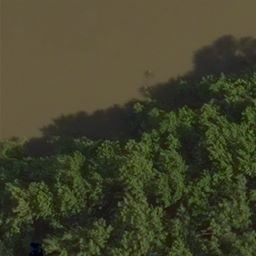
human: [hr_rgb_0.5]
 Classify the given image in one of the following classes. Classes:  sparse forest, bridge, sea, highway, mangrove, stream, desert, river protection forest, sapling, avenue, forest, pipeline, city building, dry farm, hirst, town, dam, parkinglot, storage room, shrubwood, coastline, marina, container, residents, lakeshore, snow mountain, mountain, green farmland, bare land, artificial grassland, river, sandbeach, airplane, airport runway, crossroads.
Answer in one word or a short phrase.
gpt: river protection forest